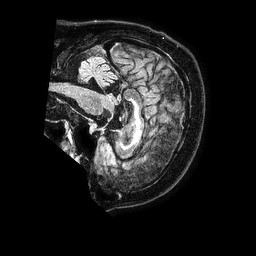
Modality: FLAIR
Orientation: sagittal
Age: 64
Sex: male
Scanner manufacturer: philips
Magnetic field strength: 1.5 T
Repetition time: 4.8 s
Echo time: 0.3 s